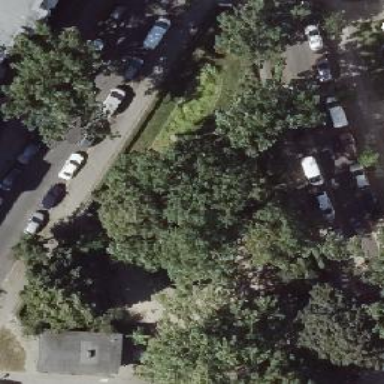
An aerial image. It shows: Park.